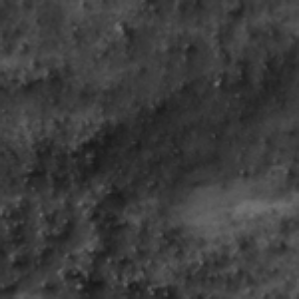
Label: frost